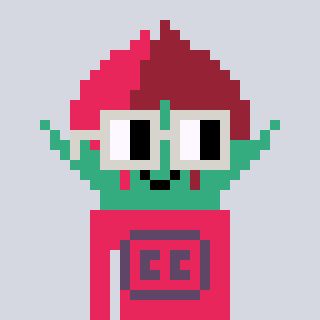
a pixel art character with square light gray glasses, a rosebud-shaped head and a redpinkish-colored body on a cool background